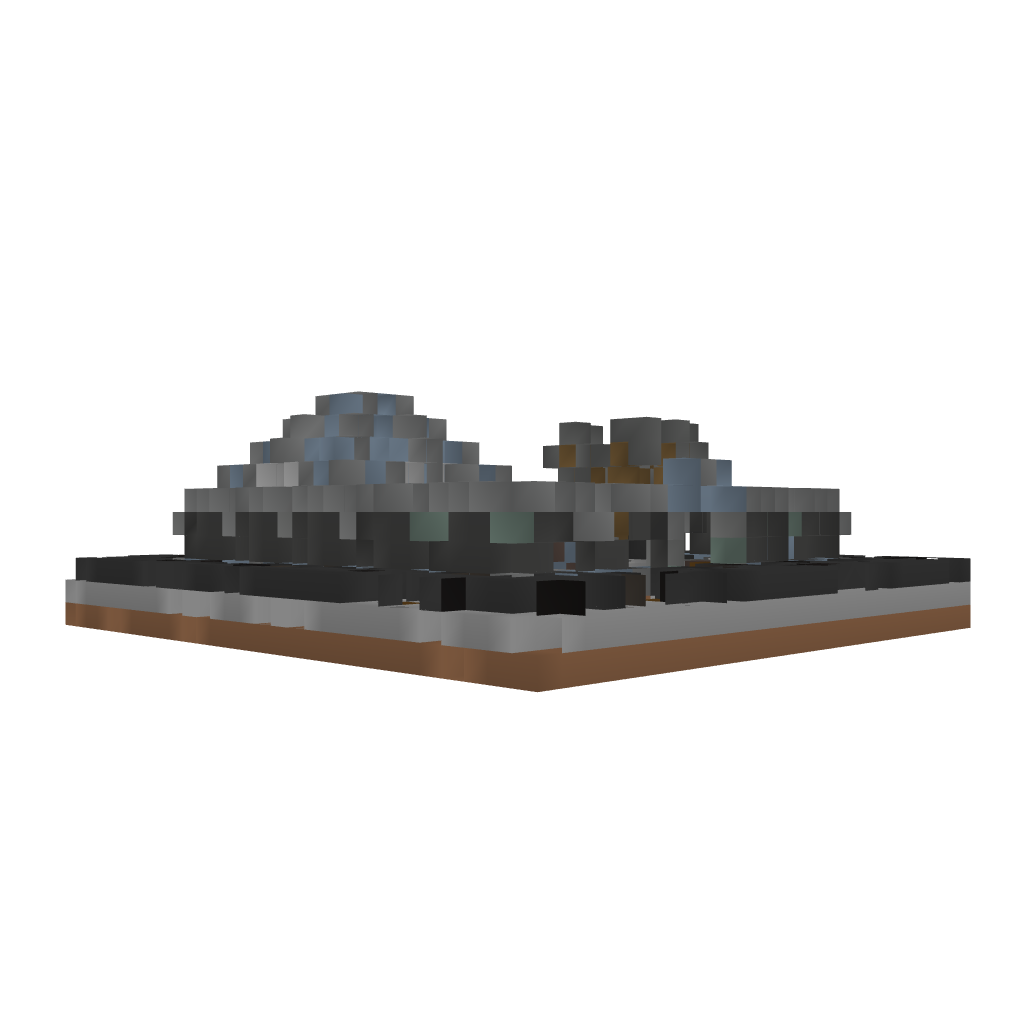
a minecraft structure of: Graveyard